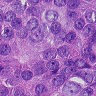
Metastatic tissue present: yes